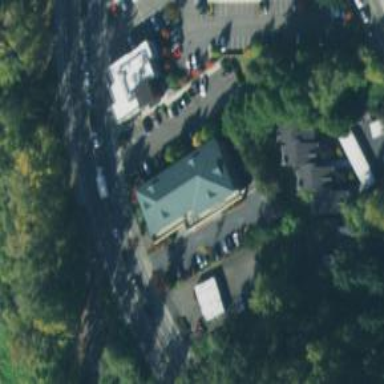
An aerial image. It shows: Parking space.